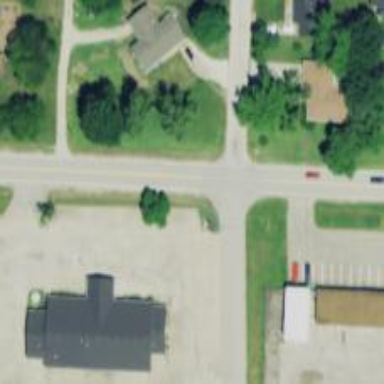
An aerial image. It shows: Road with stop sign.